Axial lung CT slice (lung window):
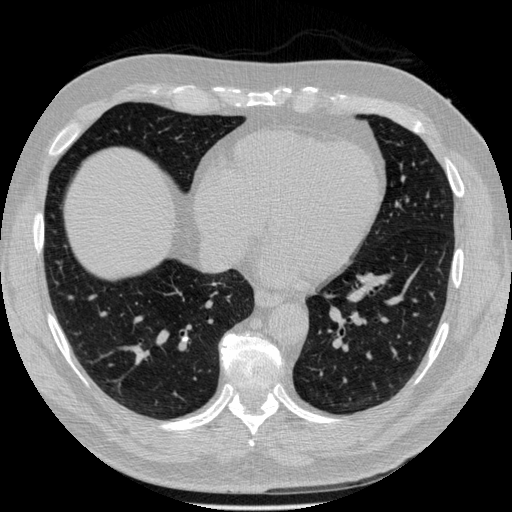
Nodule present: yes
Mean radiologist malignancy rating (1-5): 1.25